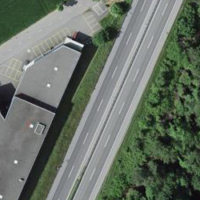
EUNIS habitat code: 57
Species observed at this site:
Milvus migrans